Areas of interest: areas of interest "Park Square"
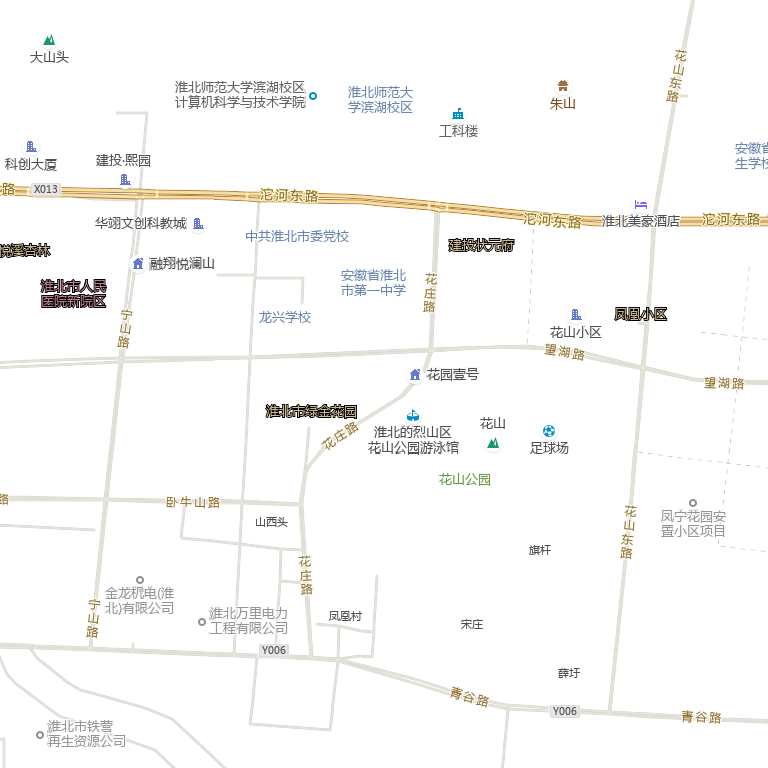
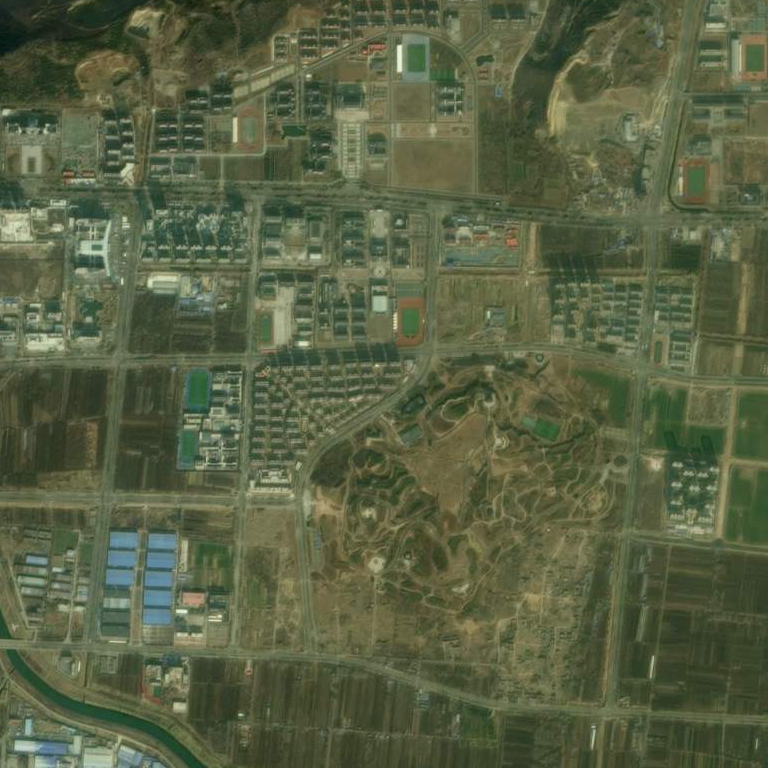